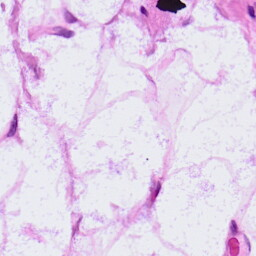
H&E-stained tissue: LymphNode